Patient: sex M, age 76
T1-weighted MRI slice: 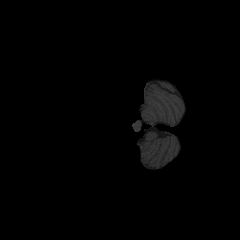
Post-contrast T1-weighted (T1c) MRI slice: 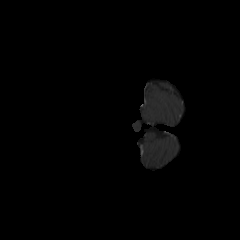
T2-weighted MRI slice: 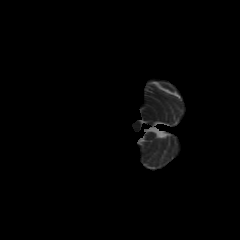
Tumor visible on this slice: no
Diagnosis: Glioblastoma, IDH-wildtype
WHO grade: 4